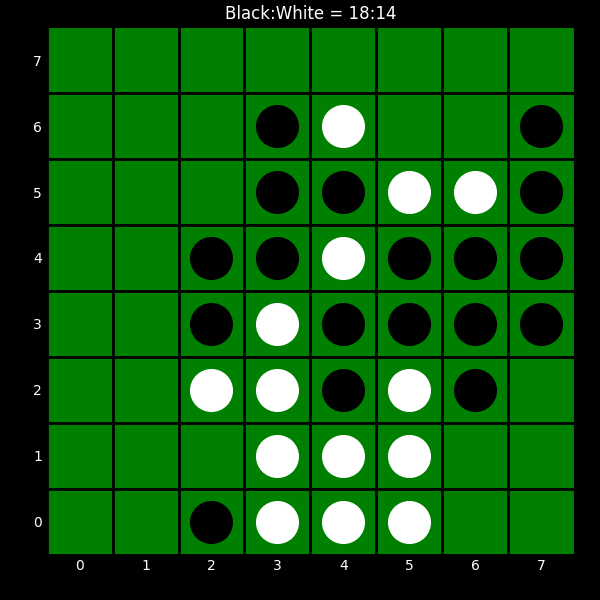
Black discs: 18
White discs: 14